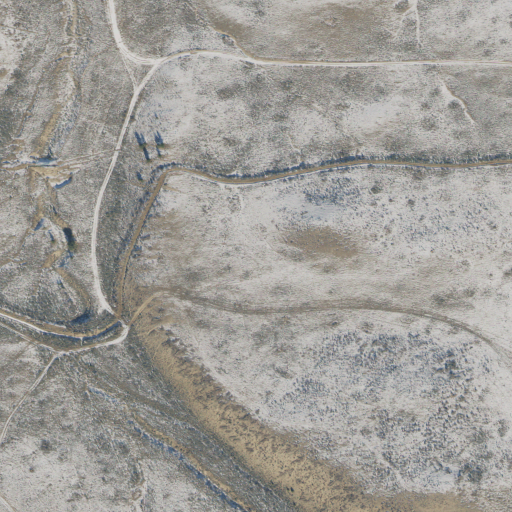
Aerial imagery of valley in Utah named Telephone Hollow containing only shrub